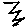
Label: zigzag